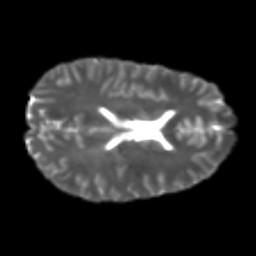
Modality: T2w
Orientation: axial
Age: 23
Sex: male
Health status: healthy
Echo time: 0.074 s